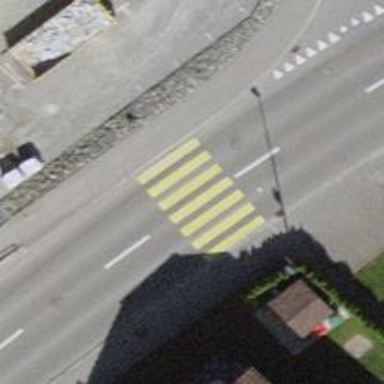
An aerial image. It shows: Uncontrolled zebra crossing on the road.